Fundus camera: zeiss
Shooting center: fovea
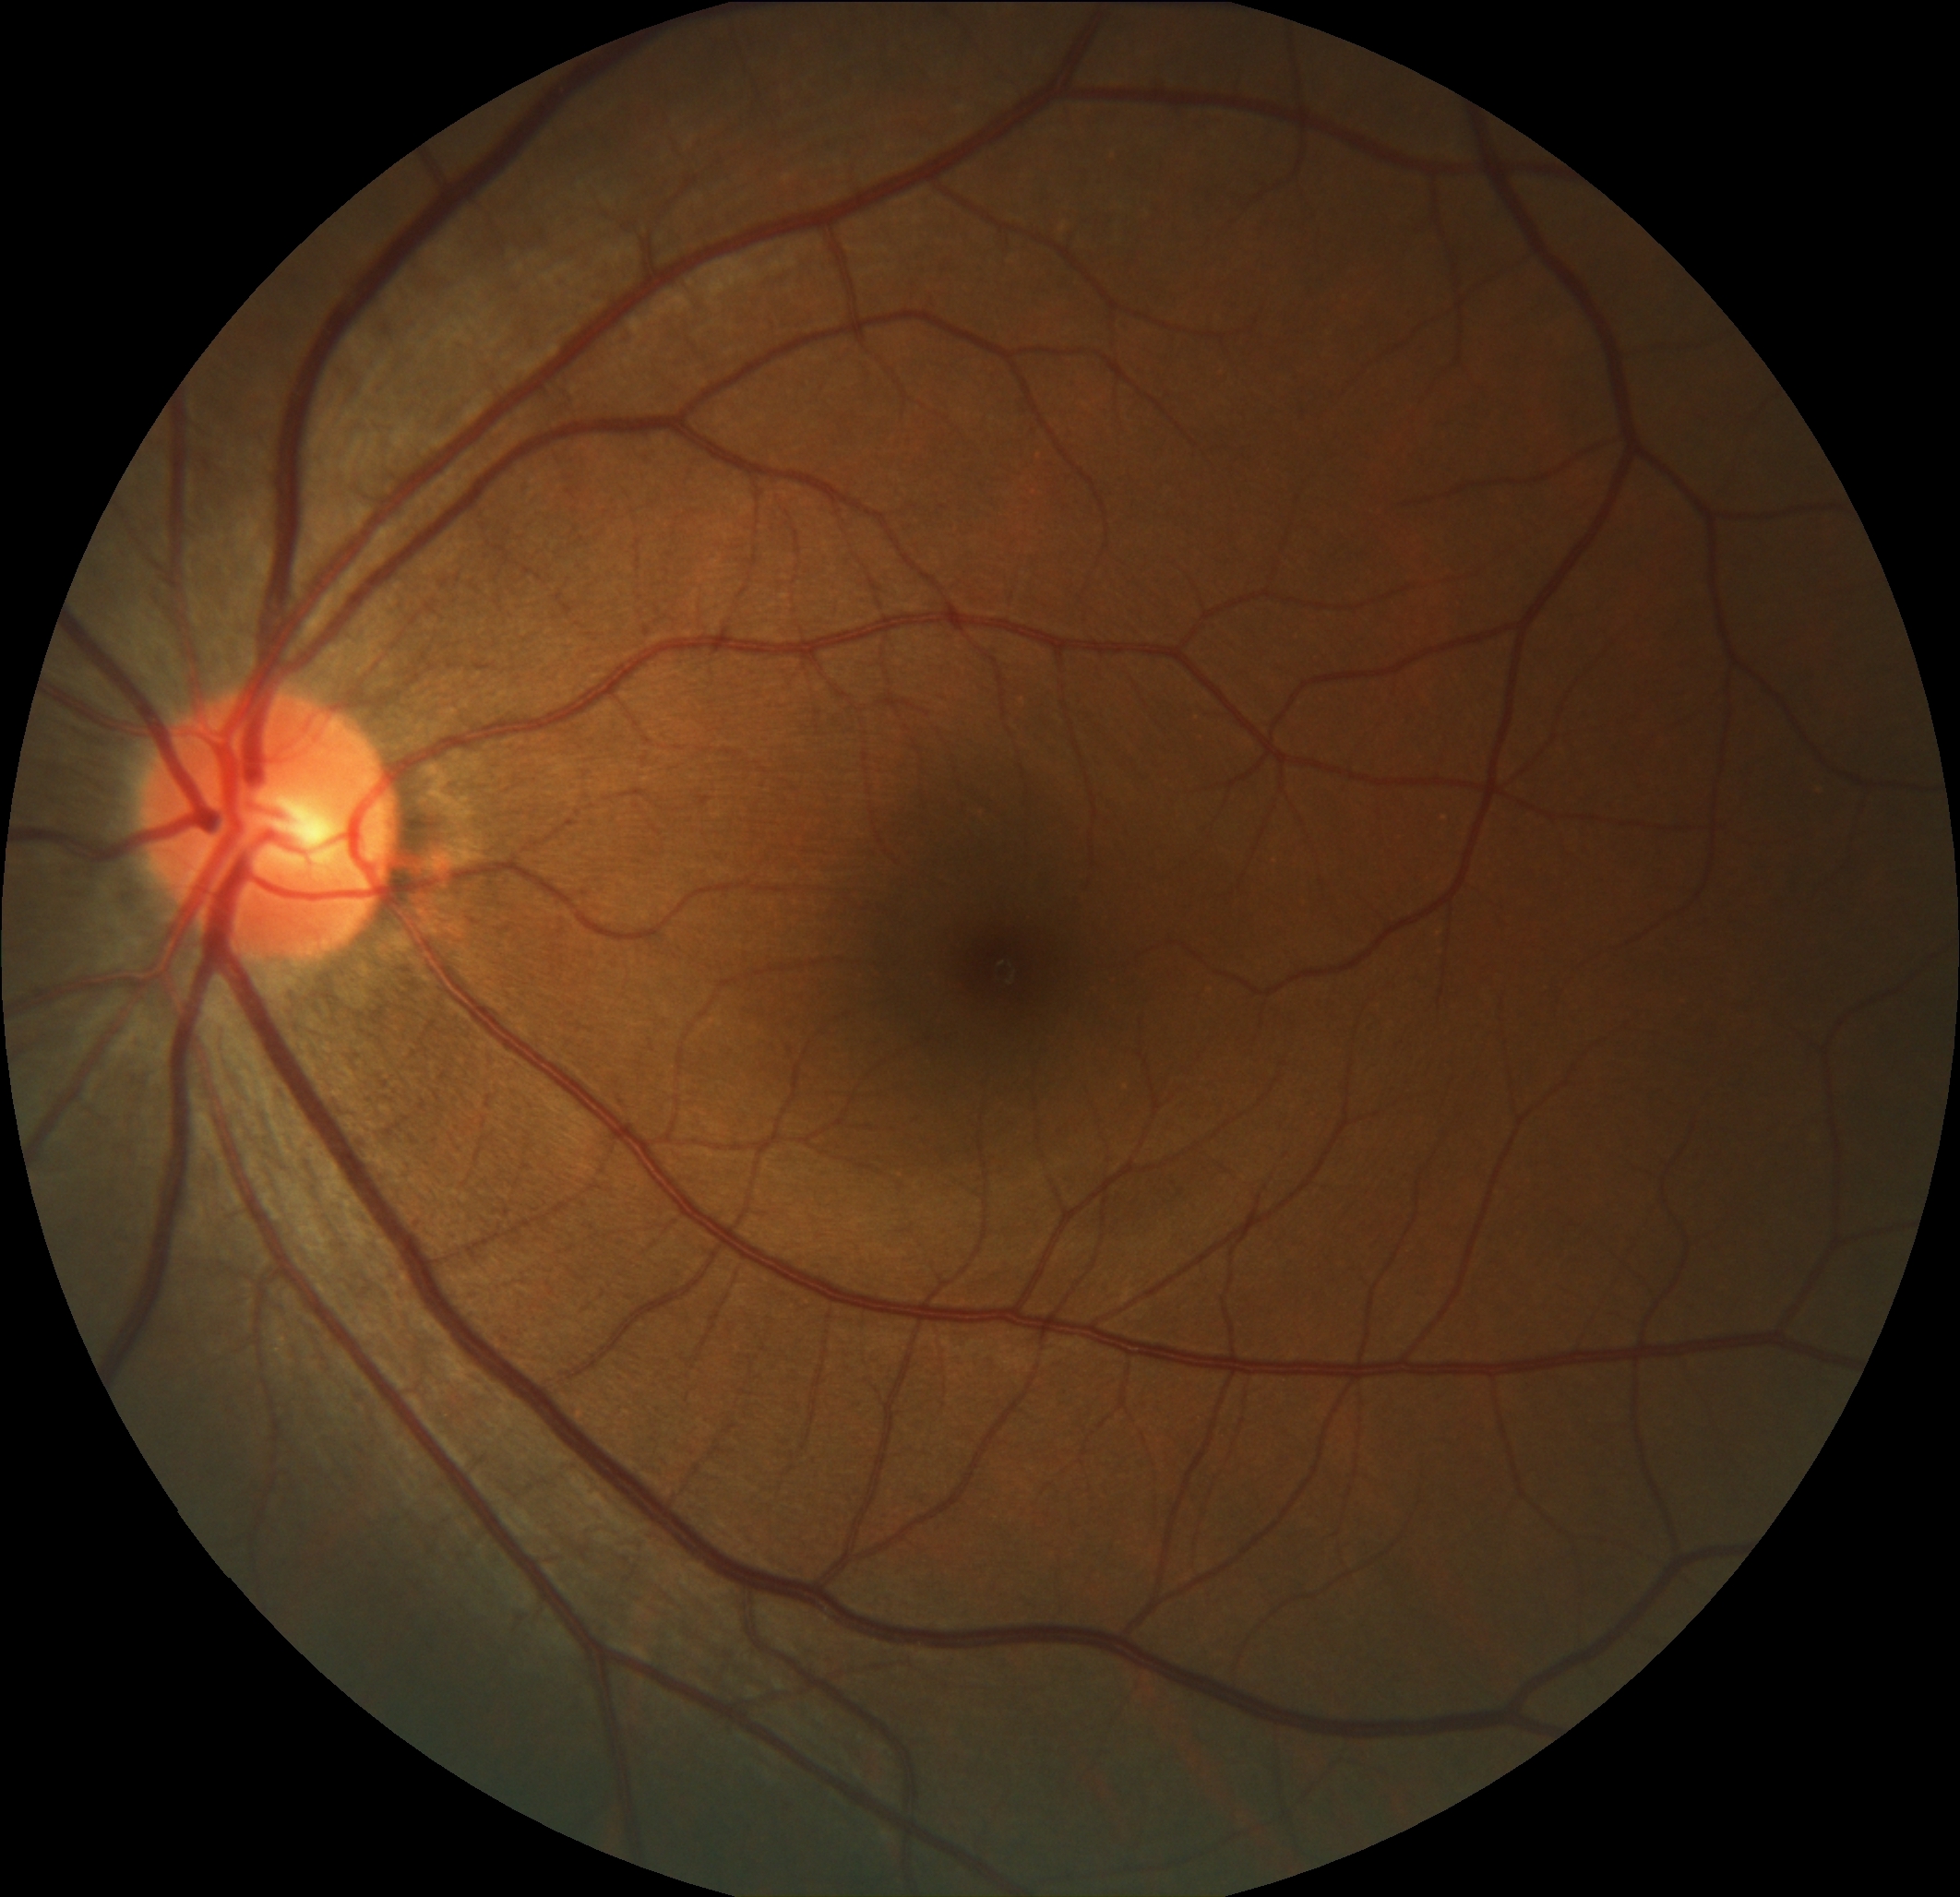
Pathologic myopia: no
Patchy retinal atrophy: absent
Retinal detachment: absent